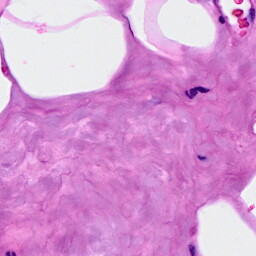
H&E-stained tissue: Breast